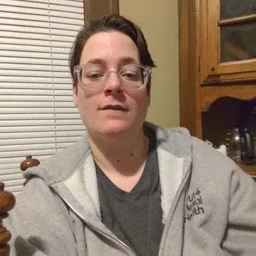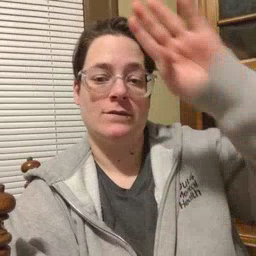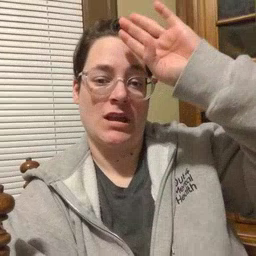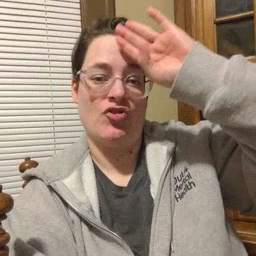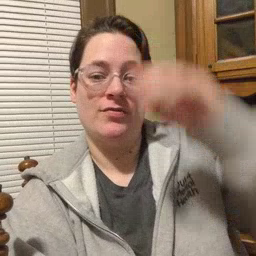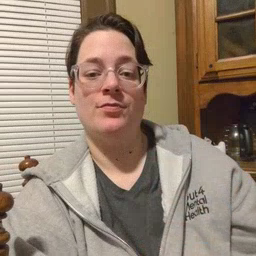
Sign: fireman